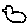
Label: bird